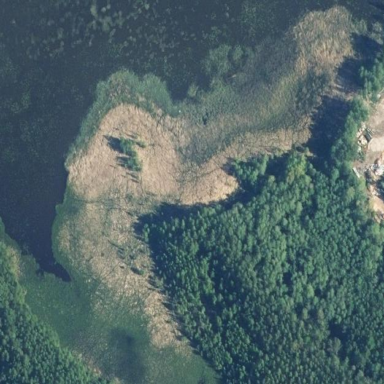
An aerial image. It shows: Marsh wetland.